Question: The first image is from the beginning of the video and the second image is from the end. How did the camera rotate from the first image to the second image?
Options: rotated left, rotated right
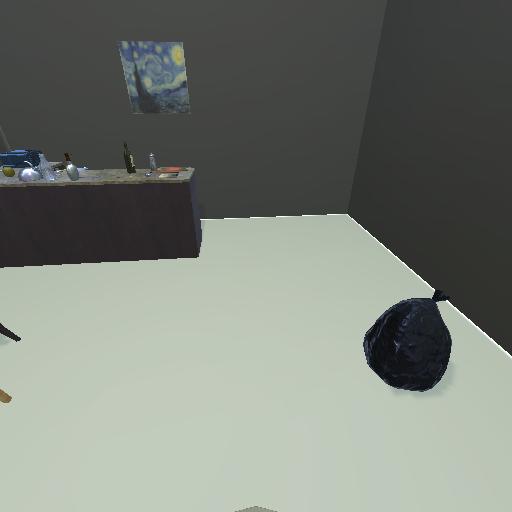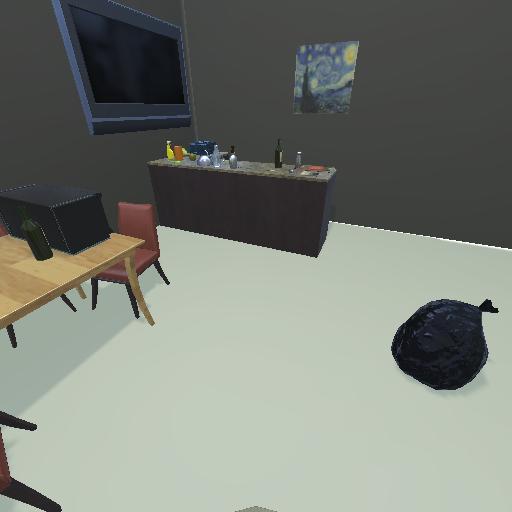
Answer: rotated left